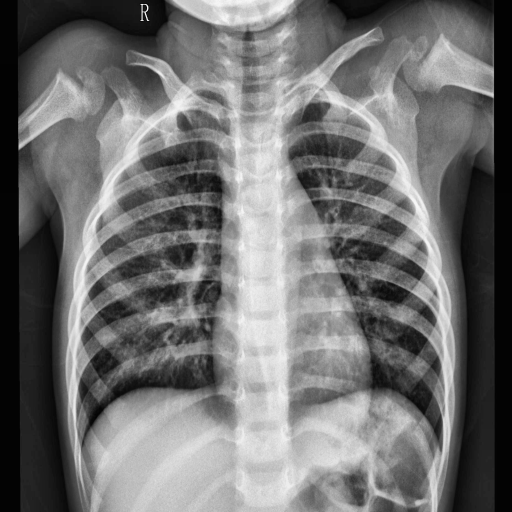
Finding: NORMAL